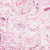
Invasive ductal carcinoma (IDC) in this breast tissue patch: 0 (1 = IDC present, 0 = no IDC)